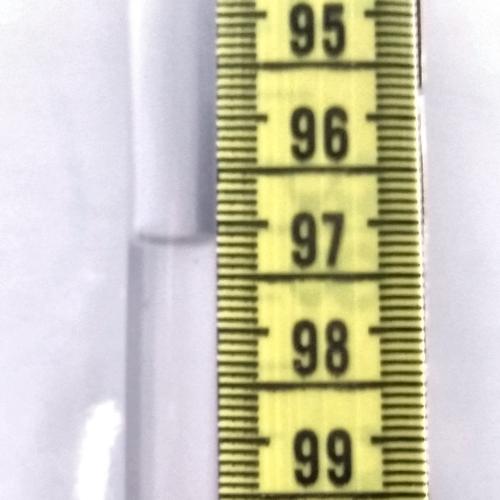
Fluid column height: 97.2 cm